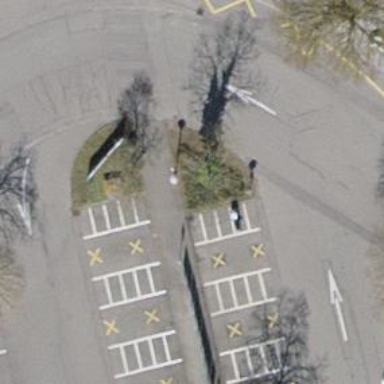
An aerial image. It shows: Grit bin.